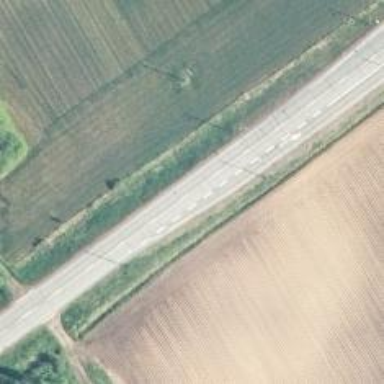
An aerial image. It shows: Asphalt trunk highway.